The plot shows how the frequency content of a bearing vibration signal evolves over time (STFT spectrogram). Classify the bearing condition as one of: normal, inner_race, outer_race, ball.
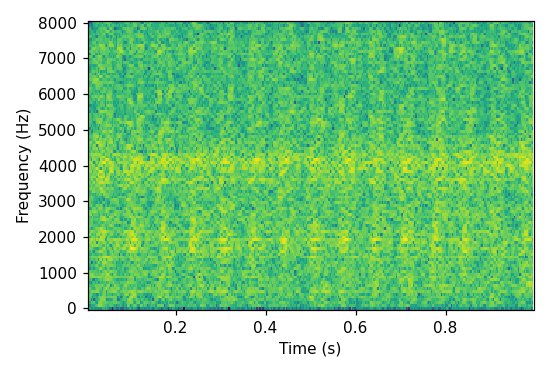
Answer: ball